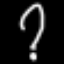
Label: squiggle